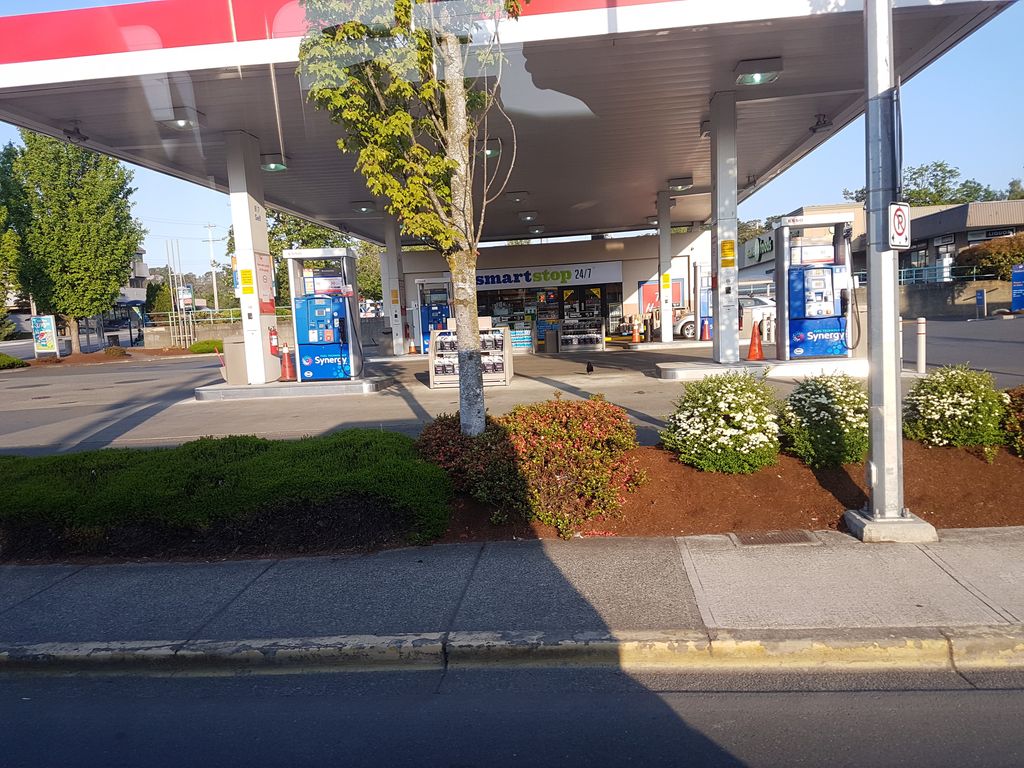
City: victoria